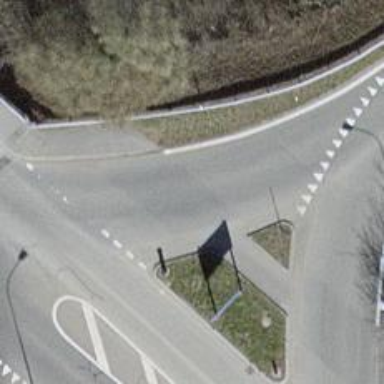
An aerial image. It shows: Unmarked crossing on the road.